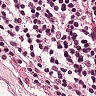
Metastatic tissue present: no